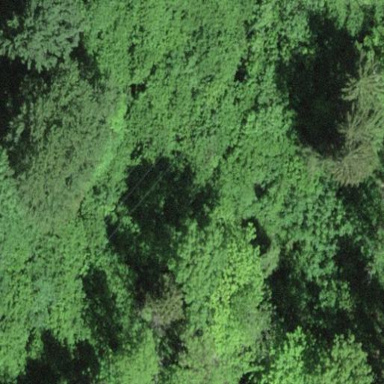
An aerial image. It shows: Deciduous scrub with broadleaved leaves.